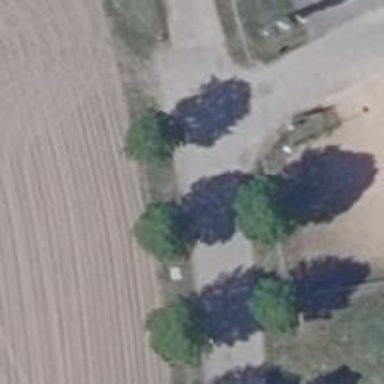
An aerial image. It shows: Avenue lined with broadleaved deciduous trees.